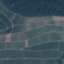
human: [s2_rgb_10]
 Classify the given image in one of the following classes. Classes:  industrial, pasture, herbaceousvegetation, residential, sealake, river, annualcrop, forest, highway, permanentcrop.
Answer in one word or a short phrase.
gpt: PermanentCrop